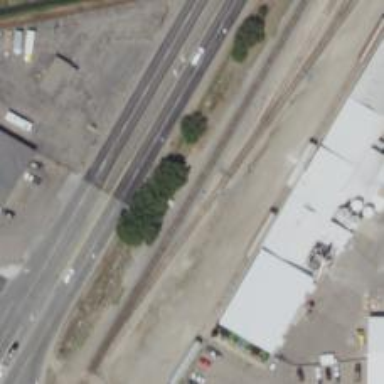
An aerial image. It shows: Railway signal.